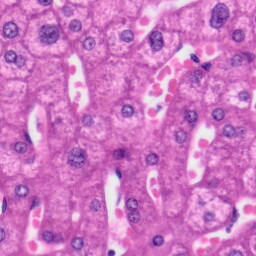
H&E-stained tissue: Liver